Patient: sex F, age 44
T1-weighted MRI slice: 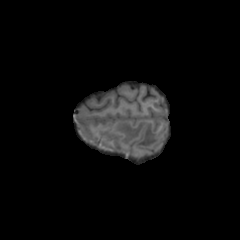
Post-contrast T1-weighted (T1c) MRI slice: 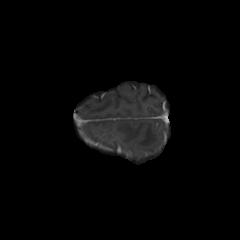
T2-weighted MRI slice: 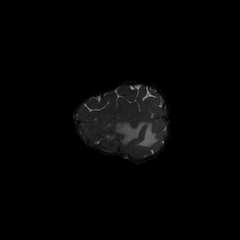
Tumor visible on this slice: yes
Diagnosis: Glioblastoma, IDH-wildtype
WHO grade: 4